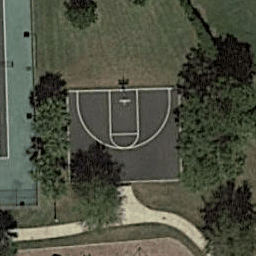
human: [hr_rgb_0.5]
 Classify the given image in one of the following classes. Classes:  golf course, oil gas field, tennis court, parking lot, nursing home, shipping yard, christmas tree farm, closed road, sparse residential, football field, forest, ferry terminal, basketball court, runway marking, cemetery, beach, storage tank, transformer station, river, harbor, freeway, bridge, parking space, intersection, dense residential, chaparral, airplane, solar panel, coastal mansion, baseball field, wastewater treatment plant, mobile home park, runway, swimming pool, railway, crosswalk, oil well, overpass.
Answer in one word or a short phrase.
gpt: basketball court